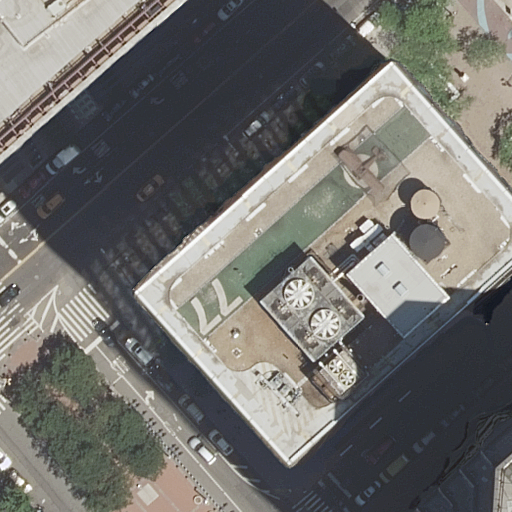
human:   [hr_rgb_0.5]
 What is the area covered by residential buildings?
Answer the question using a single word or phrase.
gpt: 4020m2

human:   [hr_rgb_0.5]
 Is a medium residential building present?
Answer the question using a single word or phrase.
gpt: yes

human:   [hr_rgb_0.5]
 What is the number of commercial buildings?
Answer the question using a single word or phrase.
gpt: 0

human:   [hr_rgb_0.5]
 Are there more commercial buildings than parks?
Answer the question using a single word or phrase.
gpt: no

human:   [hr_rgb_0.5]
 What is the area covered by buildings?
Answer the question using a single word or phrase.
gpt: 4020m2

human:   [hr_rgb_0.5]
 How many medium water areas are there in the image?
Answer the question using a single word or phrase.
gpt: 0

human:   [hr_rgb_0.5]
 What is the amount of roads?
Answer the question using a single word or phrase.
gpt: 7

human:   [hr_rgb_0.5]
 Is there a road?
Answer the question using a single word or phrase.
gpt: yes

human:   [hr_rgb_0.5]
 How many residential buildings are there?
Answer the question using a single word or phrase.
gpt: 3

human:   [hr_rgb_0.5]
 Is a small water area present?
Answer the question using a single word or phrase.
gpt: no

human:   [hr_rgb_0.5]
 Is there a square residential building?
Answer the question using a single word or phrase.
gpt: no

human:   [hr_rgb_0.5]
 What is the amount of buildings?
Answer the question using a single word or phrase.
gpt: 3

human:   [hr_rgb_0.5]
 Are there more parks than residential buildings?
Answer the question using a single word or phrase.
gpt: no

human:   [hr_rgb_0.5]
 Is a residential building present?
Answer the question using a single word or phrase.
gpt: yes

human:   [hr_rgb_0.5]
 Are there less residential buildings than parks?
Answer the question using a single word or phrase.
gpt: no

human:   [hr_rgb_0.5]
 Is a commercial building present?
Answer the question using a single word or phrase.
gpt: no

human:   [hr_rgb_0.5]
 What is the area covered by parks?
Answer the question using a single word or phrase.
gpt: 0m2

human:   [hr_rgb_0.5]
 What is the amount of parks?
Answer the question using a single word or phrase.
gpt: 1

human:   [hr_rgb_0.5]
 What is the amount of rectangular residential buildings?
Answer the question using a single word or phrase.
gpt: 2

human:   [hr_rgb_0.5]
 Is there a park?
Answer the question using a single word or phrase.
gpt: yes

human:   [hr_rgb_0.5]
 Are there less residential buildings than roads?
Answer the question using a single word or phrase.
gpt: yes

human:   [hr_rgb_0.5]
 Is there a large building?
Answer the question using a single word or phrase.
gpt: yes

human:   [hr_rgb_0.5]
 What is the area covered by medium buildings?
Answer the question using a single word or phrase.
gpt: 189m2

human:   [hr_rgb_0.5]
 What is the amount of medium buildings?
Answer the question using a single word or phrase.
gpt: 1

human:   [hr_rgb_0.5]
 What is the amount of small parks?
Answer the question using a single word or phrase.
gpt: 1

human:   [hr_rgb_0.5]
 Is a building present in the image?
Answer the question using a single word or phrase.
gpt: yes

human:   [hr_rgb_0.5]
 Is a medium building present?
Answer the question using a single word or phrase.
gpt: yes

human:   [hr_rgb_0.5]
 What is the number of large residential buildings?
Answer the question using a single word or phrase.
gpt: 2

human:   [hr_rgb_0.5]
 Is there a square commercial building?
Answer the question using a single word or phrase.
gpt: no

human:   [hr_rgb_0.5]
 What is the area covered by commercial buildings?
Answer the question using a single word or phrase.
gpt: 0m2

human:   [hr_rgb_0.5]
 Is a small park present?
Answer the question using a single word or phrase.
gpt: yes

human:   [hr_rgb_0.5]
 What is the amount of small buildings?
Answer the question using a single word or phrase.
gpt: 0

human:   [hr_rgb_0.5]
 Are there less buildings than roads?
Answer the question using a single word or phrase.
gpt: yes

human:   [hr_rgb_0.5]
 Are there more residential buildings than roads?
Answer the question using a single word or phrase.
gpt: no

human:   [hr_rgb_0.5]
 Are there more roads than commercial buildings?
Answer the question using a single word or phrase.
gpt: yes

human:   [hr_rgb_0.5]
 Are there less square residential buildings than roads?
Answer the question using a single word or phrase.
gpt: yes

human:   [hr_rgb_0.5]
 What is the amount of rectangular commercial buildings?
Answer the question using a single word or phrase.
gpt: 0

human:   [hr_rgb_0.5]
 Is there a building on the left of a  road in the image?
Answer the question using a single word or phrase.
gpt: yes

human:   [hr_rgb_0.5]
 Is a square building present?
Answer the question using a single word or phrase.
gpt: no

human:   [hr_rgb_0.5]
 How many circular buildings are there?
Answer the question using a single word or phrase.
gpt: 0

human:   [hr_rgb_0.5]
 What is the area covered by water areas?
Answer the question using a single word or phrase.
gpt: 0m2

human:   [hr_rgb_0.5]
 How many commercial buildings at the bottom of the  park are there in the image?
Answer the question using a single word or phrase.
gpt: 0

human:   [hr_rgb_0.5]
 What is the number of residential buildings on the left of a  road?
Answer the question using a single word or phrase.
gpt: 1

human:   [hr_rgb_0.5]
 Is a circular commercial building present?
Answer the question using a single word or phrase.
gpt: no

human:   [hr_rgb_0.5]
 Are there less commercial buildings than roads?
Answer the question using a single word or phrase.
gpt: yes

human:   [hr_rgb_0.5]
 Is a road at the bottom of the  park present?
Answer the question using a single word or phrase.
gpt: yes

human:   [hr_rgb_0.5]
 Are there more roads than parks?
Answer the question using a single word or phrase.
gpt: yes

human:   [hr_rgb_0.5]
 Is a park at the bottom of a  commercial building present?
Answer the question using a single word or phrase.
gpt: no

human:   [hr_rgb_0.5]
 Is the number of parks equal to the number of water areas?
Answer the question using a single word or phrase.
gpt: no

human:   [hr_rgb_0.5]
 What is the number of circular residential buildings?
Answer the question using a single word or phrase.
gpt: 0

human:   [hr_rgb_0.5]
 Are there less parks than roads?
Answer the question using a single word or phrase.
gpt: yes

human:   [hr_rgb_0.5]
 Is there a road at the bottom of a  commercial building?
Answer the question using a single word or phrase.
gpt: no

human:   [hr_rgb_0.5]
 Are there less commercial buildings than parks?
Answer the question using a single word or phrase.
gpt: yes

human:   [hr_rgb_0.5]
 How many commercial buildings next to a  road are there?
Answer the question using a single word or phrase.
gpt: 0

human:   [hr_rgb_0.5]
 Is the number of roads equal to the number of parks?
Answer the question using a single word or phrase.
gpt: no

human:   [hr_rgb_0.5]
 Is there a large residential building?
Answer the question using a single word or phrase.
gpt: yes

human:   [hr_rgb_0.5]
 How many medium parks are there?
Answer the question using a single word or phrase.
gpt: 0

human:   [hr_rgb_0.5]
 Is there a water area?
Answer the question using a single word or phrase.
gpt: no

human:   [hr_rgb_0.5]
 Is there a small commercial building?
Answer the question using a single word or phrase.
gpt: no

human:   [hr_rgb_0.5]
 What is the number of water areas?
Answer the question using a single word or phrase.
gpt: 0

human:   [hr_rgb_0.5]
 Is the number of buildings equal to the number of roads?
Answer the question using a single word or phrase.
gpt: no

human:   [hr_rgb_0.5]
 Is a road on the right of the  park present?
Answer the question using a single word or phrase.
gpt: yes

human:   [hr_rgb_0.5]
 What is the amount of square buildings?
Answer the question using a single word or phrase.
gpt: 0

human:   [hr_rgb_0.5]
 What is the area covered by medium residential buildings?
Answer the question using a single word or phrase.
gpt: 189m2